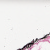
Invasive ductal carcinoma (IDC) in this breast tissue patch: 0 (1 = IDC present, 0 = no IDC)